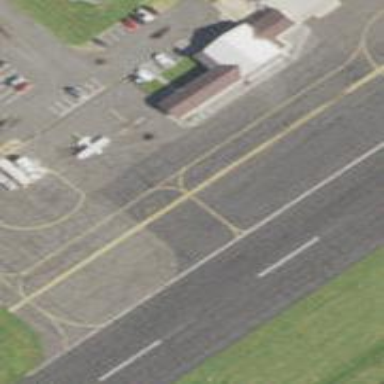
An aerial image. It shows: Image of taxiway at airport.